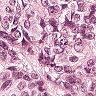
Metastatic tissue present: yes